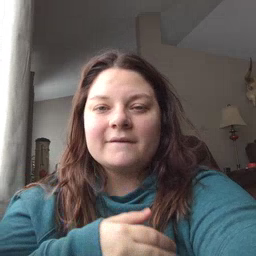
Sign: have